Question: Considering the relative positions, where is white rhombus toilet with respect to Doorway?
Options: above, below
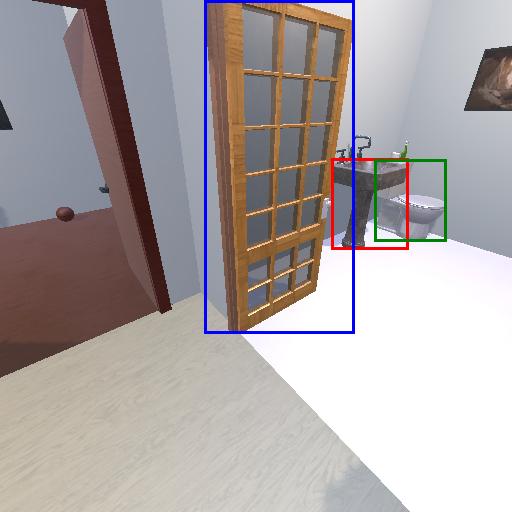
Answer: above